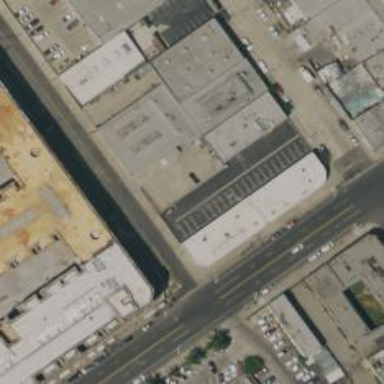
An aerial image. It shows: Industrial building.